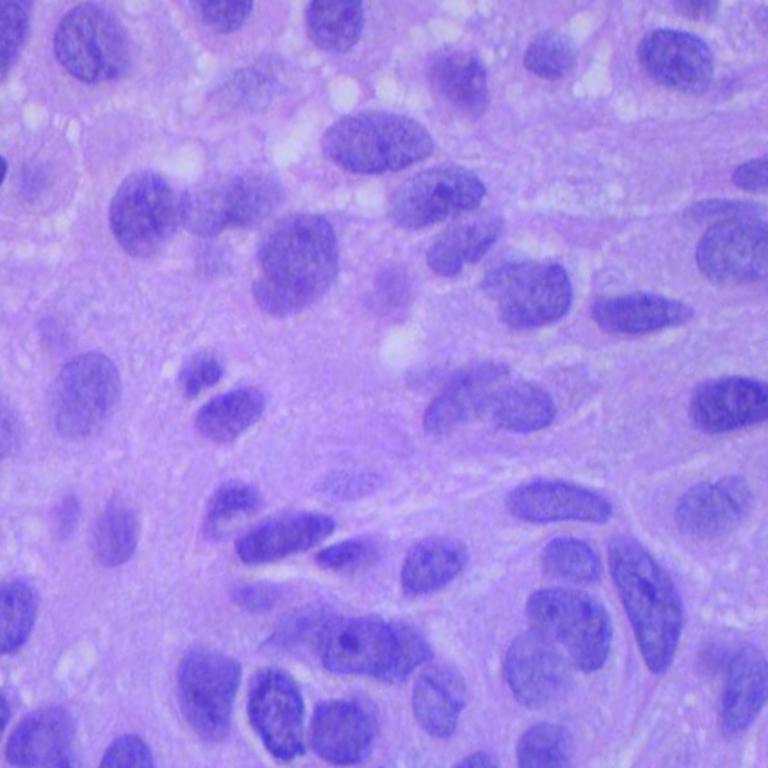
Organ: lung
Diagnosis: squamous carcinomas